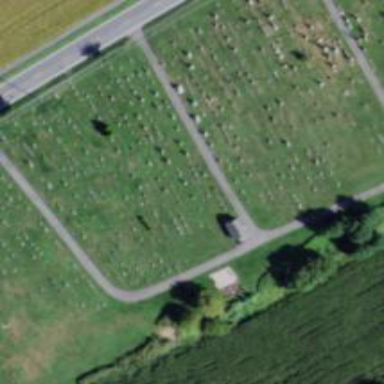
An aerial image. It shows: Cemetery.